Question: I have a table
'''
<tr>
<td>xxx</td>
<td>yyy</td>
<td><a href="javascript:__doPostBack('smth','')">Select</a></td>
</tr>
<tr>
...similar here
</tr>
'''
My goal is to redirect to the select page link by clicking on the row. I was trying to implement such construction
'''
$("table tr").click(function() {
$(this).find("a").click();
});
'''
and also a few tricks with 'window.location' but it didn't help.
I'm getting errors like

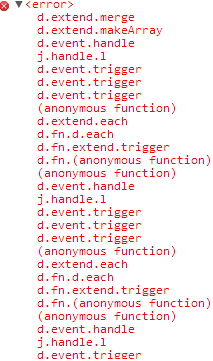
Answer: '''
$("table tr").click(function() {
eval($(this).find("a").attr("href"));
});
'''